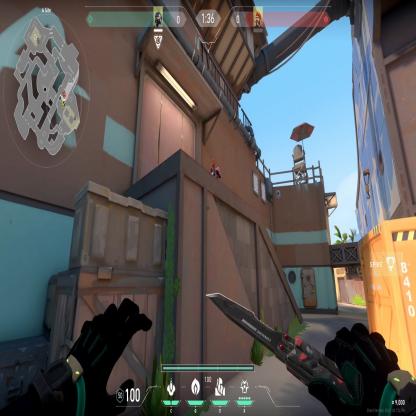
Label: enemy